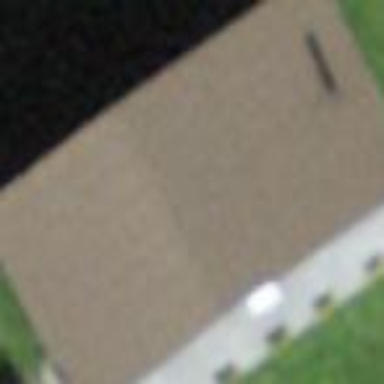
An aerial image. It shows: Cabin is depicted in the image.